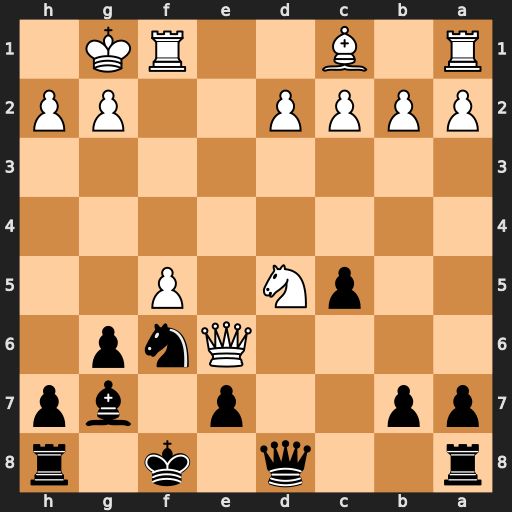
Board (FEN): r2q1k1r/pp2p1bp/4Qnp1/2pN1P2/8/8/PPPP2PP/R1B2RK1
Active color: b
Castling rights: -
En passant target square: -
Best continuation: Qxd5 Qxd5 Nxd5